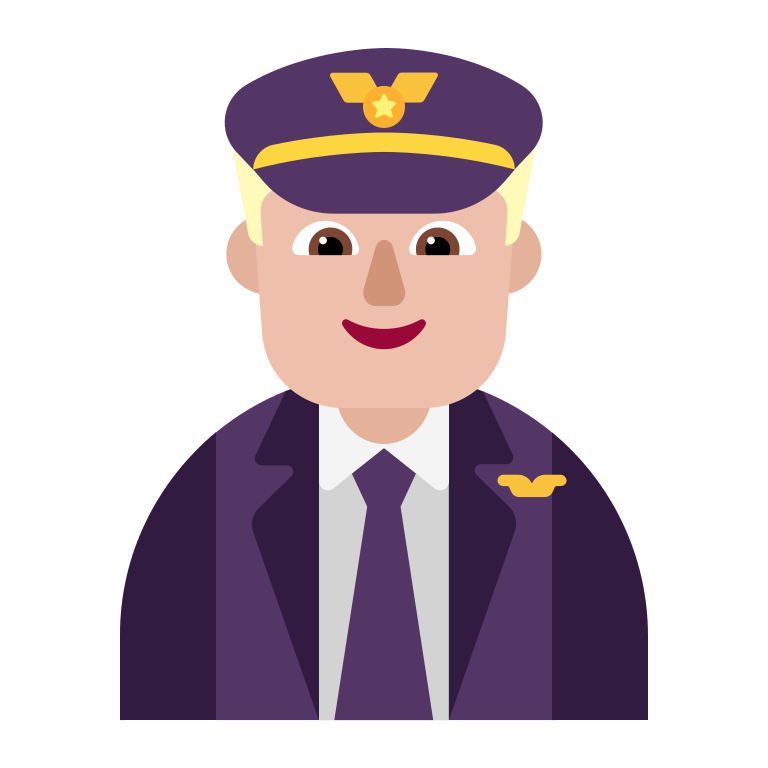
man pilot flat  light